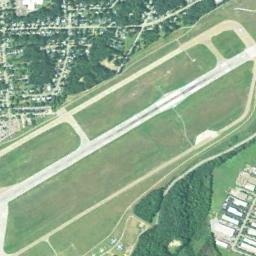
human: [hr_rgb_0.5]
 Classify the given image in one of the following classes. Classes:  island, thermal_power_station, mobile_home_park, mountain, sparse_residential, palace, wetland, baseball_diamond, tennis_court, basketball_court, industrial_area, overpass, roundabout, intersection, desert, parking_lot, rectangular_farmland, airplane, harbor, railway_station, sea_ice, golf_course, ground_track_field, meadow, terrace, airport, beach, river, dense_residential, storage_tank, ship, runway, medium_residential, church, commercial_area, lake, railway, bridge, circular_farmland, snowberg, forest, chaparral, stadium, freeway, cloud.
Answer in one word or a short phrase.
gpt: airport